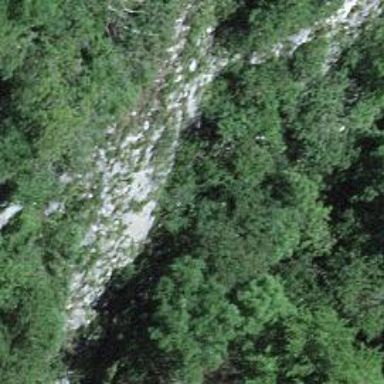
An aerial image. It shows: Natural cliff.